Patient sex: M
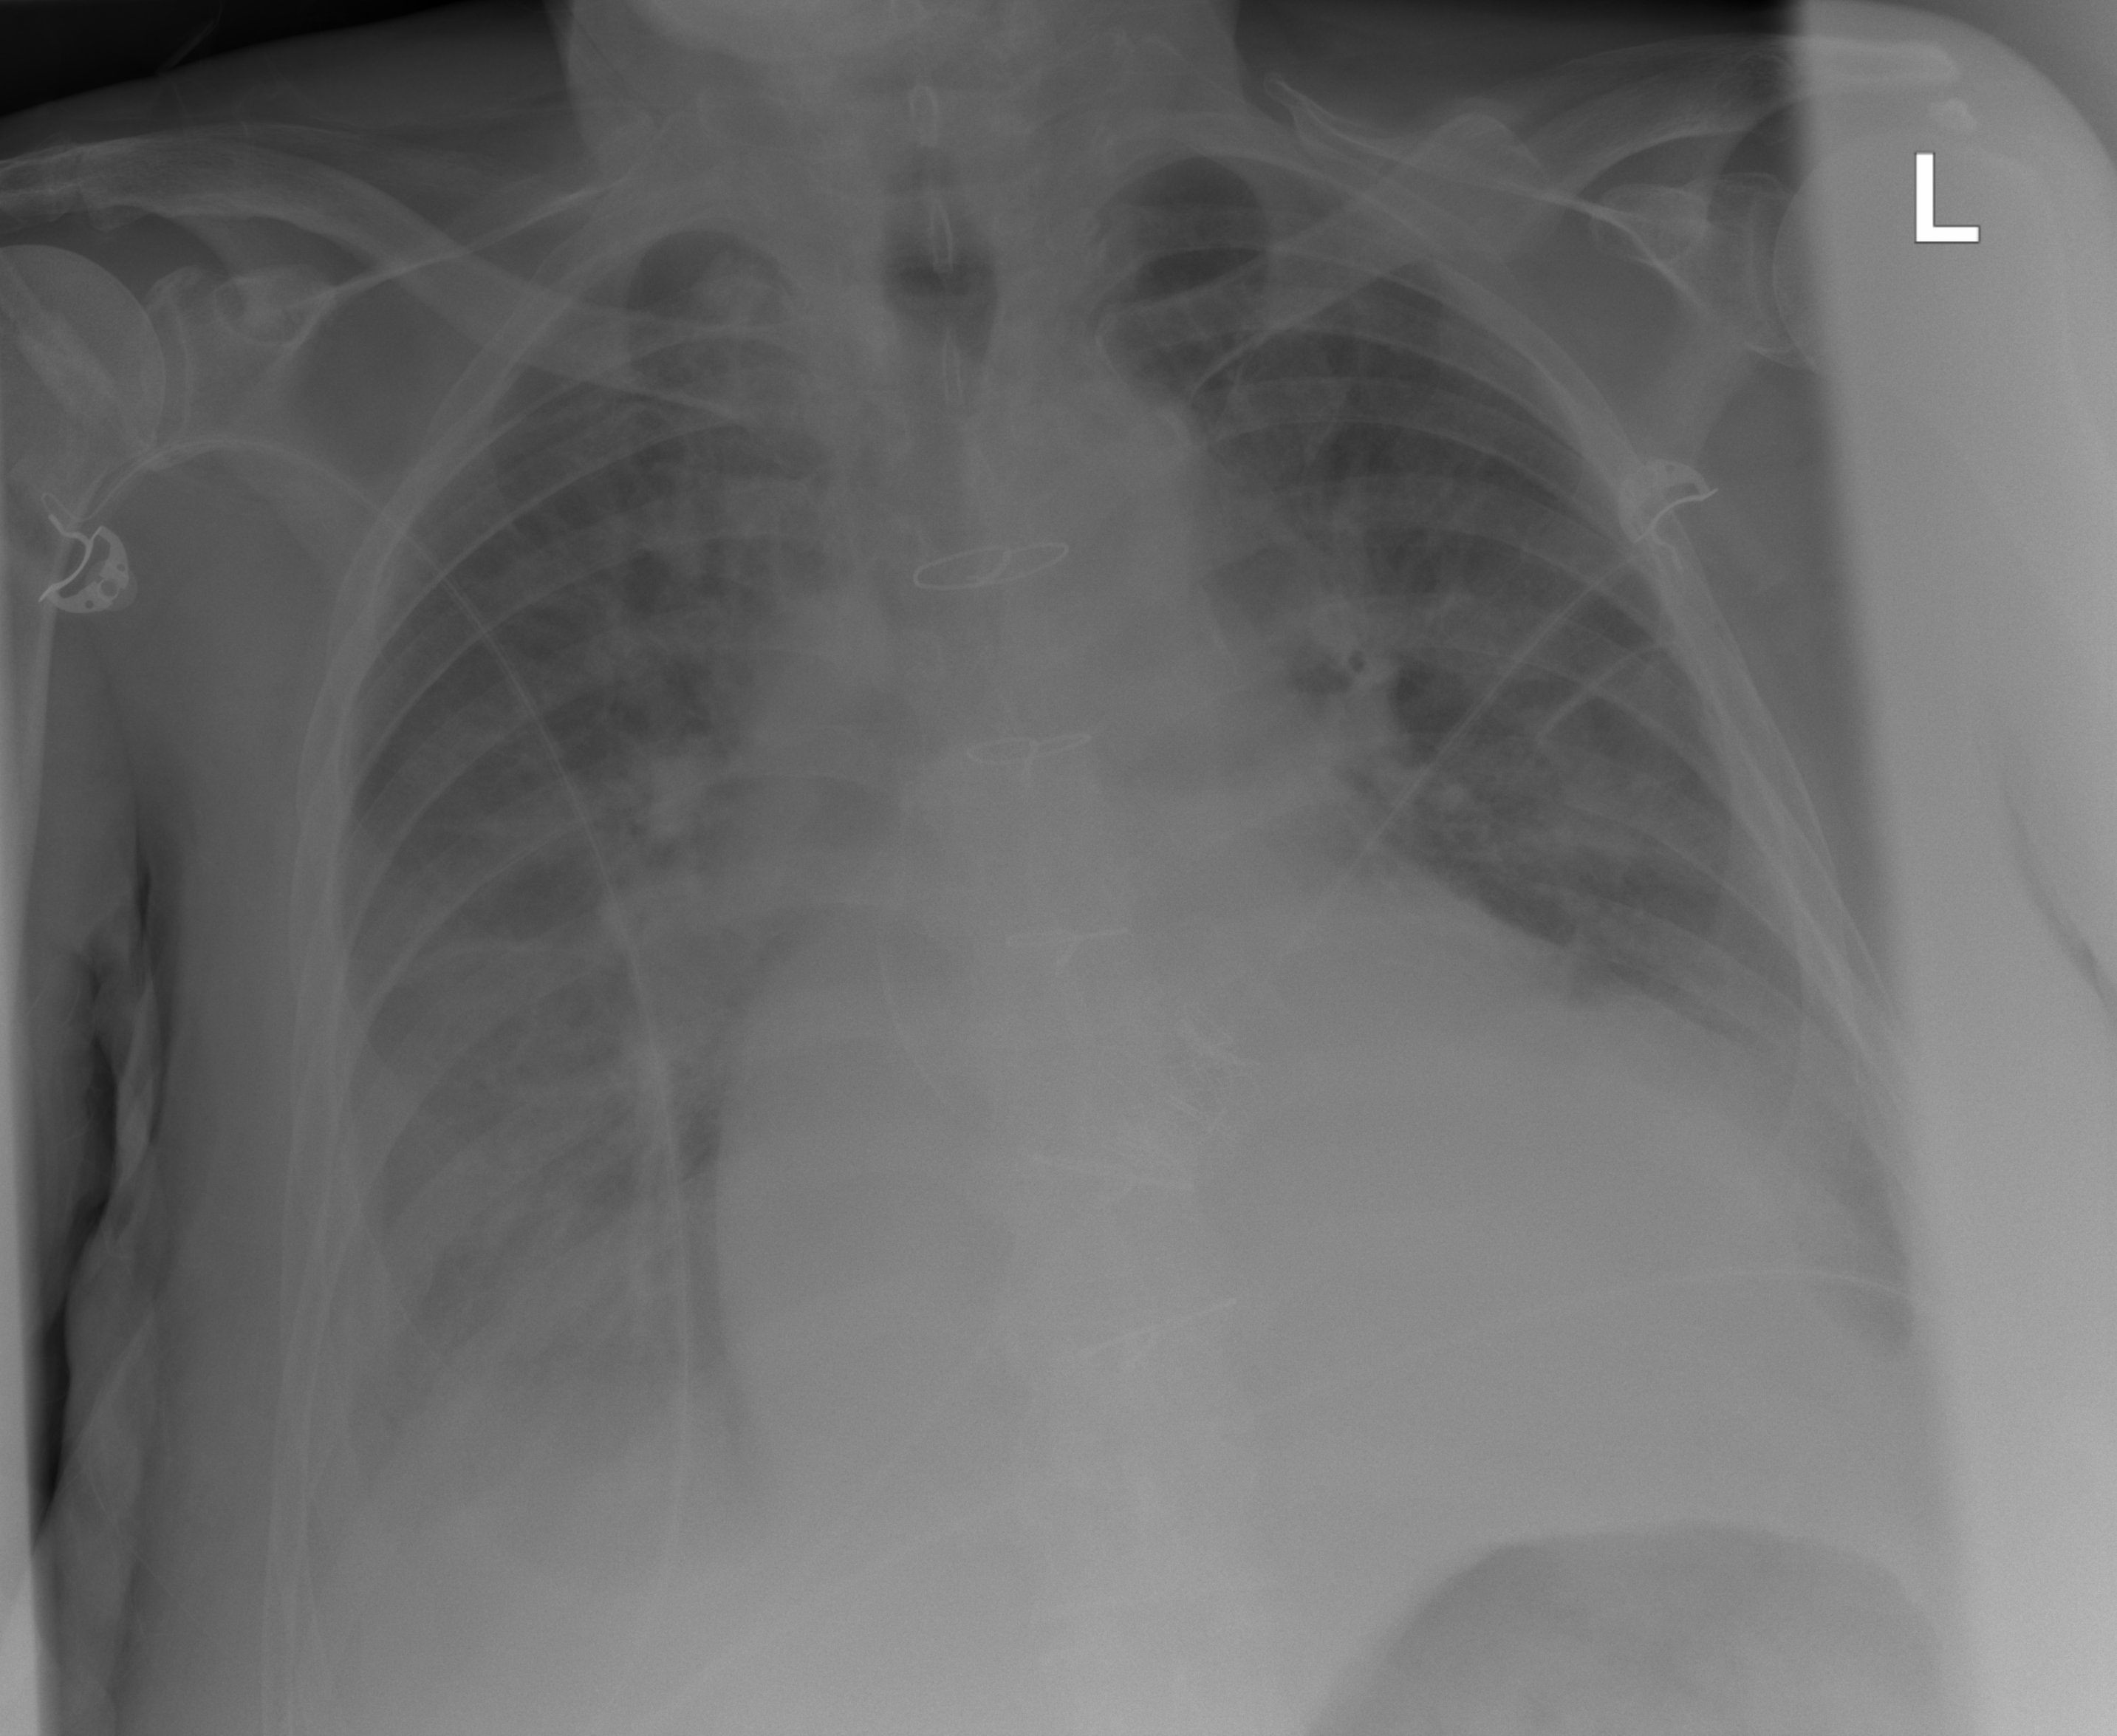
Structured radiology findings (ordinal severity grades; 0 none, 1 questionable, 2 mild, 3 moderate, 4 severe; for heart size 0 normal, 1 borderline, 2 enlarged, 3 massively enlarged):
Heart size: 3
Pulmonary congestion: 2
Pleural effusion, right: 3
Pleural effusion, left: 2
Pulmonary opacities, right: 2
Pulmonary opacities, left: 2
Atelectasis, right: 3
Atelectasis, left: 2